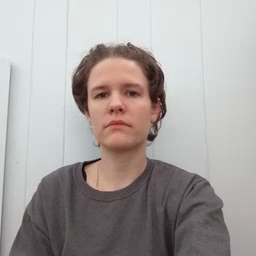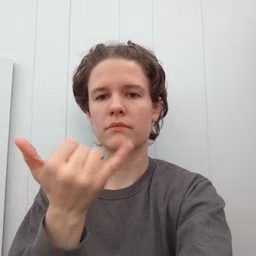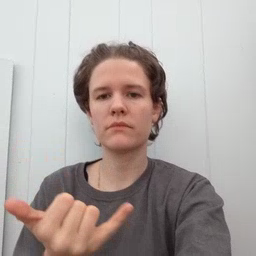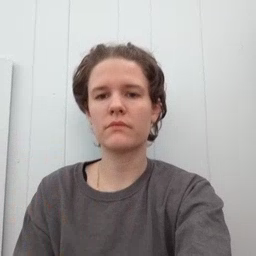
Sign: now